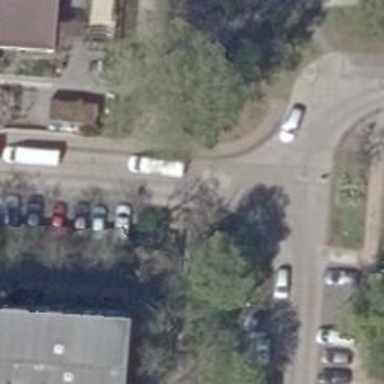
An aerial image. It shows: Residential road with concrete surface. There appears to be perpendicular street-side parking lanes on both sides.